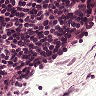
Metastatic tissue present: no